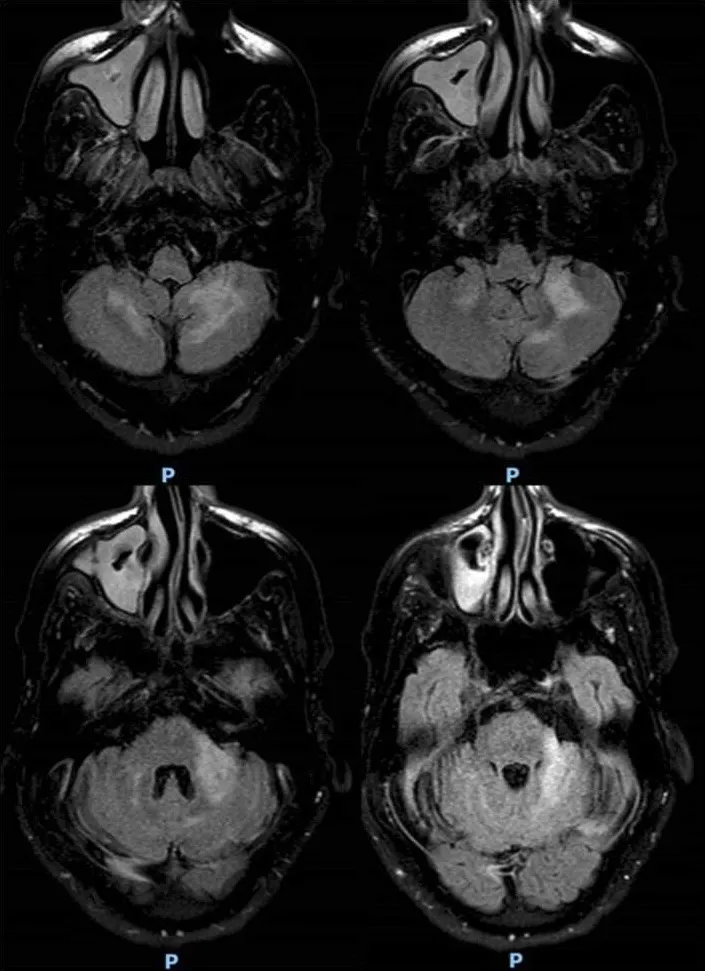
MRI Brain with and without contrast; axial T2 FLAIR (March 23, 2022). Subcortical T2 hyperintense signal abnormality involving the left brachium pontis/left cerebellar hemisphere with possible minimal right cerebellar involvement.
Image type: radiology (mri)